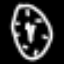
Label: clock